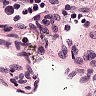
Metastatic tissue present: no